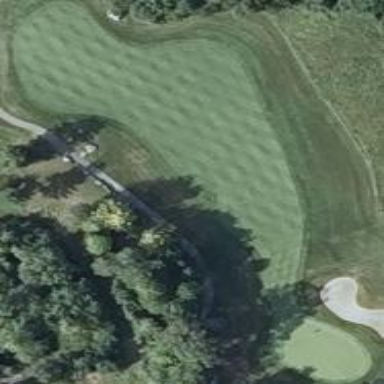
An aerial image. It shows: Golf fairway surrounded by grass.